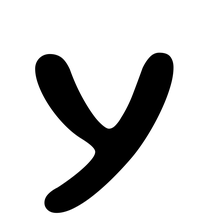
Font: Gluten_Regular